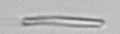
Label: fiber